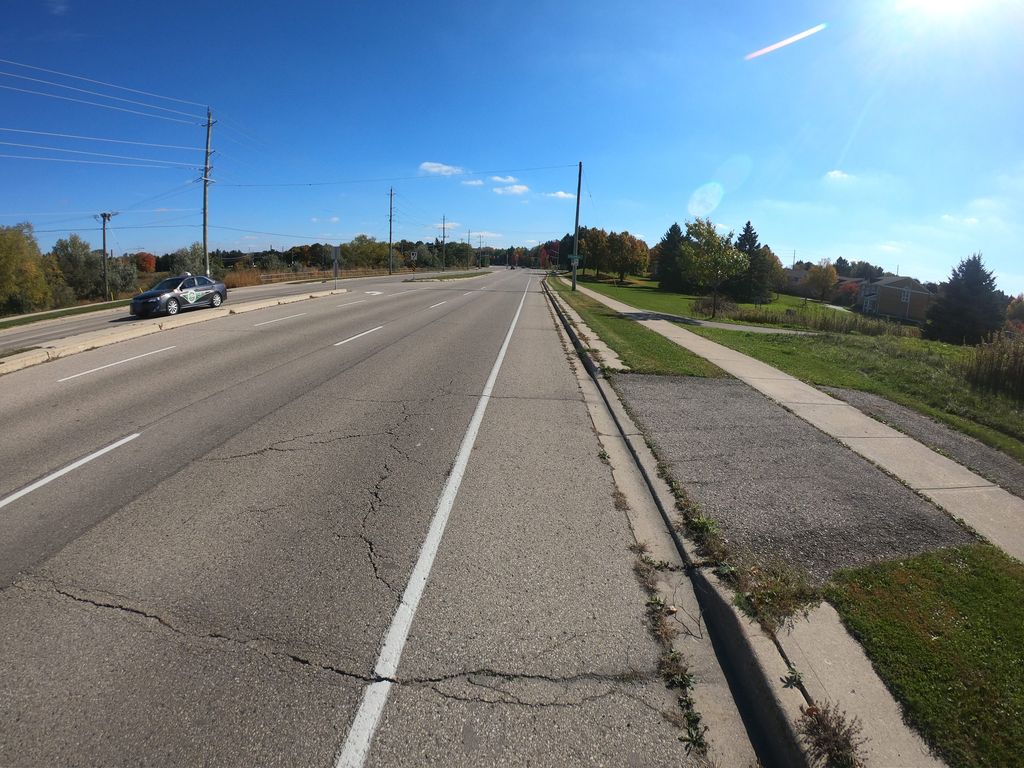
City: kitchener-waterloo